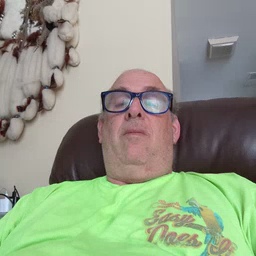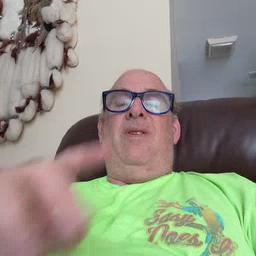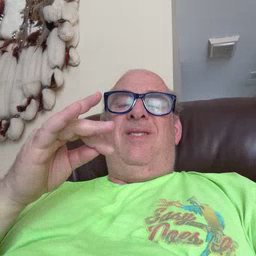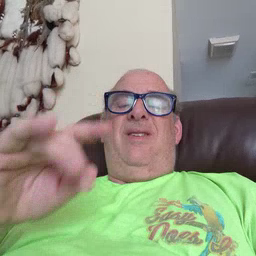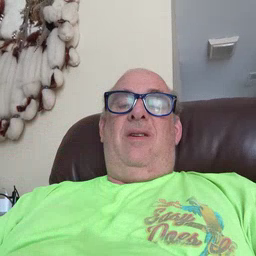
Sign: sticky